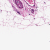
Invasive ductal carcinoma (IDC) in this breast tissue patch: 0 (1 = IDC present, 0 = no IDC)